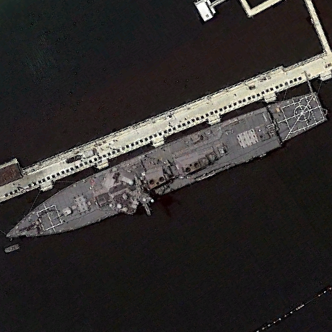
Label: destroyer